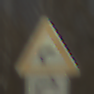
Verkehrszeichen: KurveRechts
Zusatzzeichen unten: RichtungsangabeDurchPfeile5
Umgebung: Outdoor, Suburban
Tageszeit: MorningAfternoon
Wetter: Clear
Licht: Natural
Jahreszeit: NotSpecified
Kontrast: HighContrast